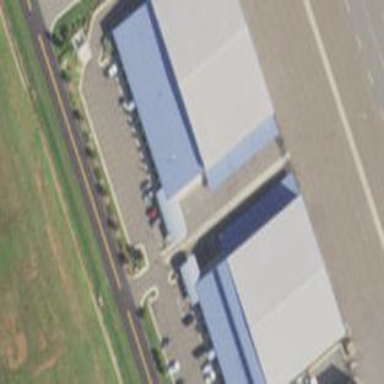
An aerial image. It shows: Hangar building.